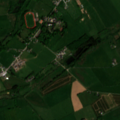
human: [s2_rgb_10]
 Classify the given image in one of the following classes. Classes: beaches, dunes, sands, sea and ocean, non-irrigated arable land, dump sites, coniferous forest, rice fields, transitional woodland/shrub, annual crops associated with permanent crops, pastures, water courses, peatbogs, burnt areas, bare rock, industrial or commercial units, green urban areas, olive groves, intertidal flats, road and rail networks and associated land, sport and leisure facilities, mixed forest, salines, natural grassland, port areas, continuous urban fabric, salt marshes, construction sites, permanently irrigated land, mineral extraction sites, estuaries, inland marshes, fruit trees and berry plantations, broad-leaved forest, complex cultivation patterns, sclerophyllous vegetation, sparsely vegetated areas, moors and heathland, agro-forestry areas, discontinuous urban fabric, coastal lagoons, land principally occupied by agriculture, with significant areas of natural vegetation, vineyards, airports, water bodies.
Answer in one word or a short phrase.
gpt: discontinuous urban fabric, pastures, complex cultivation patterns, land principally occupied by agriculture, with significant areas of natural vegetation